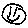
Label: smiley face